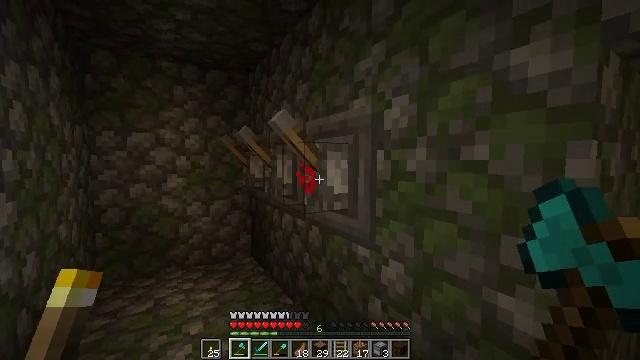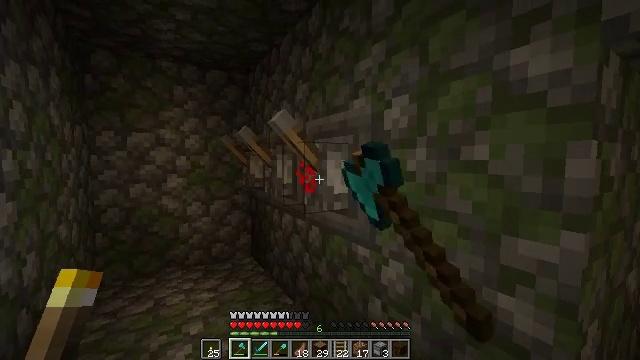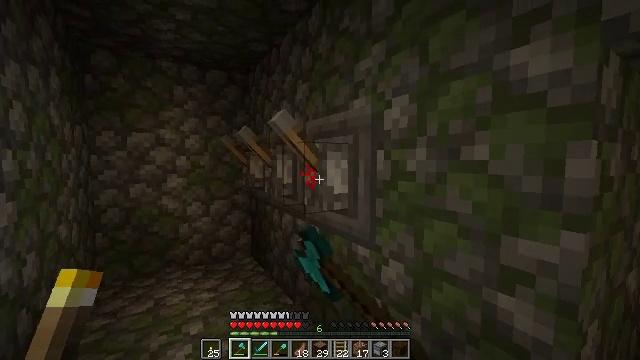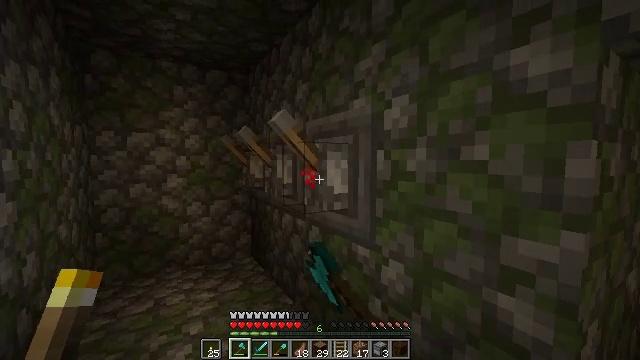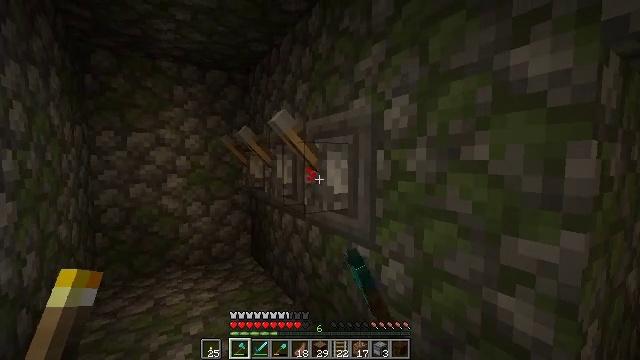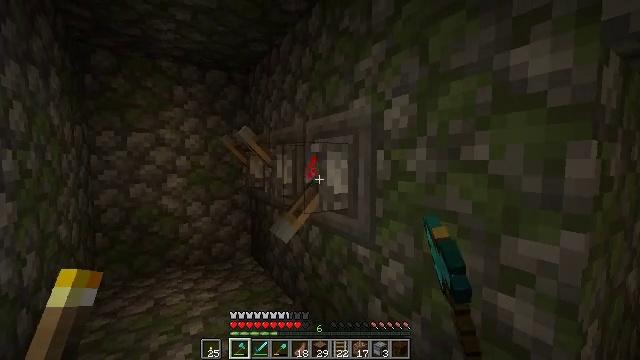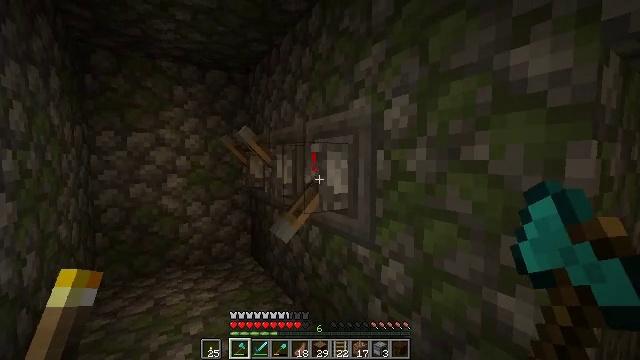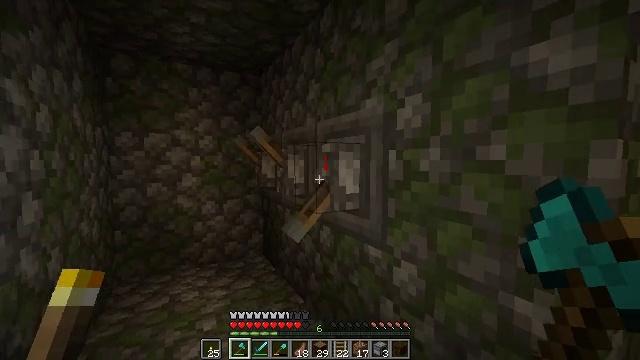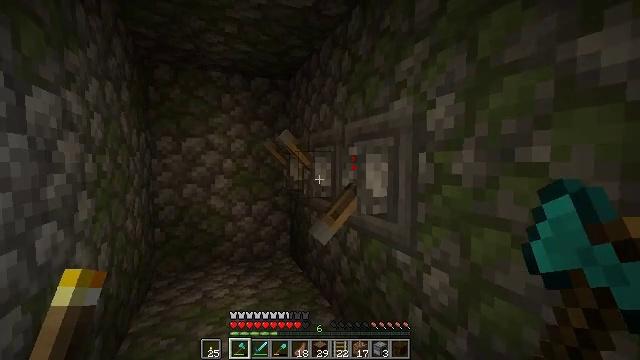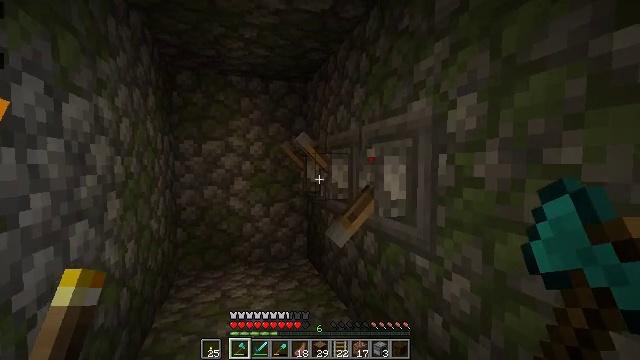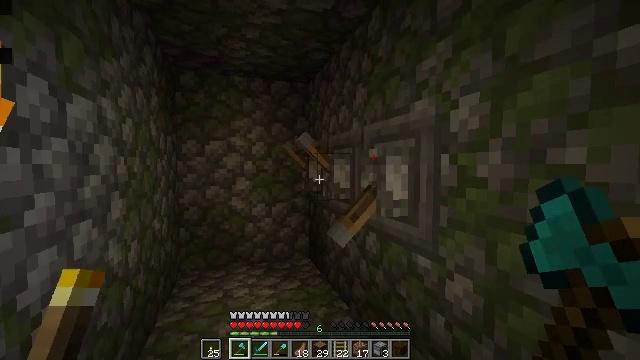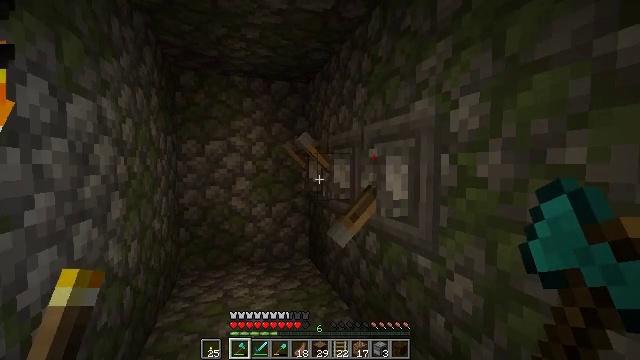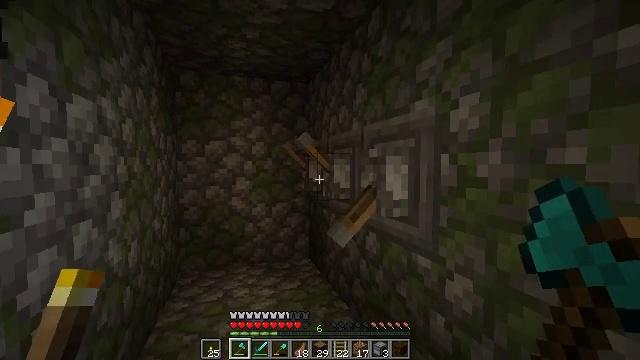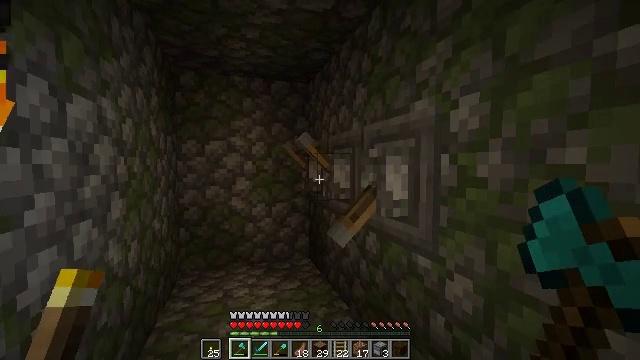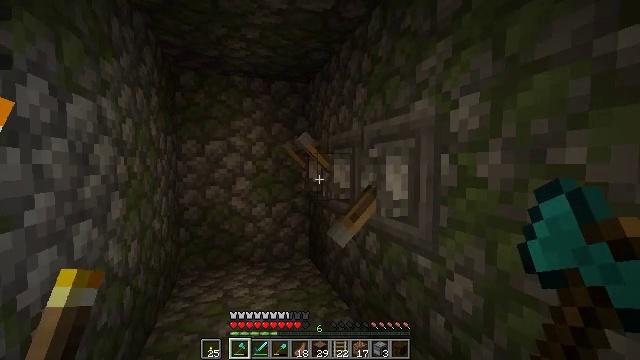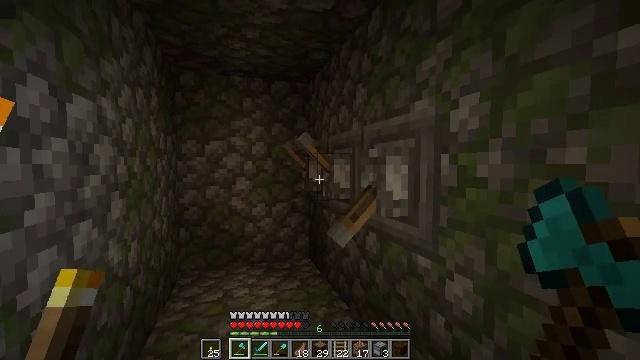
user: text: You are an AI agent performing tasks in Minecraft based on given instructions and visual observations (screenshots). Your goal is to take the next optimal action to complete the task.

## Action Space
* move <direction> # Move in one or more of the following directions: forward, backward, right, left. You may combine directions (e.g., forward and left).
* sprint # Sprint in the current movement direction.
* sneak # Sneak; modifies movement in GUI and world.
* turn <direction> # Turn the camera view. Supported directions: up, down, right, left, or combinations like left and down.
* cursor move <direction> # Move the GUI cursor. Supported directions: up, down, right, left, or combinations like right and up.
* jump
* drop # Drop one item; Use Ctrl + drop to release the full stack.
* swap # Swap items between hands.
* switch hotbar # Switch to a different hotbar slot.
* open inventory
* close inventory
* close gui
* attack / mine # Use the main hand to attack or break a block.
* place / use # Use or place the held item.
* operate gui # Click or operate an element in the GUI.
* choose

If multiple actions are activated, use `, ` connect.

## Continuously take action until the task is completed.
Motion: motion action
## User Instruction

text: Break the tripwire hook to disable the trap.
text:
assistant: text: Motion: use / place
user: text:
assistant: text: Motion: use / place
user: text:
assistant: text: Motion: use / place
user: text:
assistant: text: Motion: no_op
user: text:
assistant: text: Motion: no_op
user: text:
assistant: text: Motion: no_op
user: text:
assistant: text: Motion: turn left
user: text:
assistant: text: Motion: turn left
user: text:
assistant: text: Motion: turn left
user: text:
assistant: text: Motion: no_op
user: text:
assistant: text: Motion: no_op
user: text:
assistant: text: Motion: no_op
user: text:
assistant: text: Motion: no_op
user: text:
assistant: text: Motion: no_op
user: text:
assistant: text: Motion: no_op
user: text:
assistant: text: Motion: no_op
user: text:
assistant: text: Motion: turn right
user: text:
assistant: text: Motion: turn right
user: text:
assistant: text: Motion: turn right
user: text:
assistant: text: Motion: use / place
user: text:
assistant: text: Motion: use / place
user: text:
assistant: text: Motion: use / place
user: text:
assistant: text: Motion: use / place
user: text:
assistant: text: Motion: no_op
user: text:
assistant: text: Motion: turn left
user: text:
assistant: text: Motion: turn left
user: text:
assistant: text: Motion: no_op
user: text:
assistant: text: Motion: no_op
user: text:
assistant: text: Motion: no_op
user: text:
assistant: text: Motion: no_op